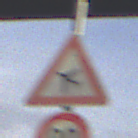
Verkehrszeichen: FlugbetriebRechts
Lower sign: Geschwindigkeit80
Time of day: SunriseSunset
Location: Outdoor (Suburban)
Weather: PartlyCloudy
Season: NotSpecified
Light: Natural